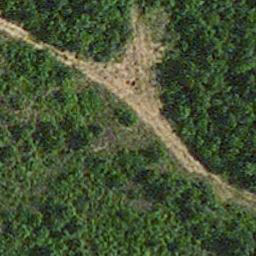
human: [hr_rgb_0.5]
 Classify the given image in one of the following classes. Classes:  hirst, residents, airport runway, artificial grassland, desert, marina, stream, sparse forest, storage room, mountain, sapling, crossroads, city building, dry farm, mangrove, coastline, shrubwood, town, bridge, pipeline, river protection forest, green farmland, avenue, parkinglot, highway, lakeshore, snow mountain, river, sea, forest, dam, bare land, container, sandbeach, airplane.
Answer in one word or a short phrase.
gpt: avenue